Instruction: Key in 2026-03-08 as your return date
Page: home
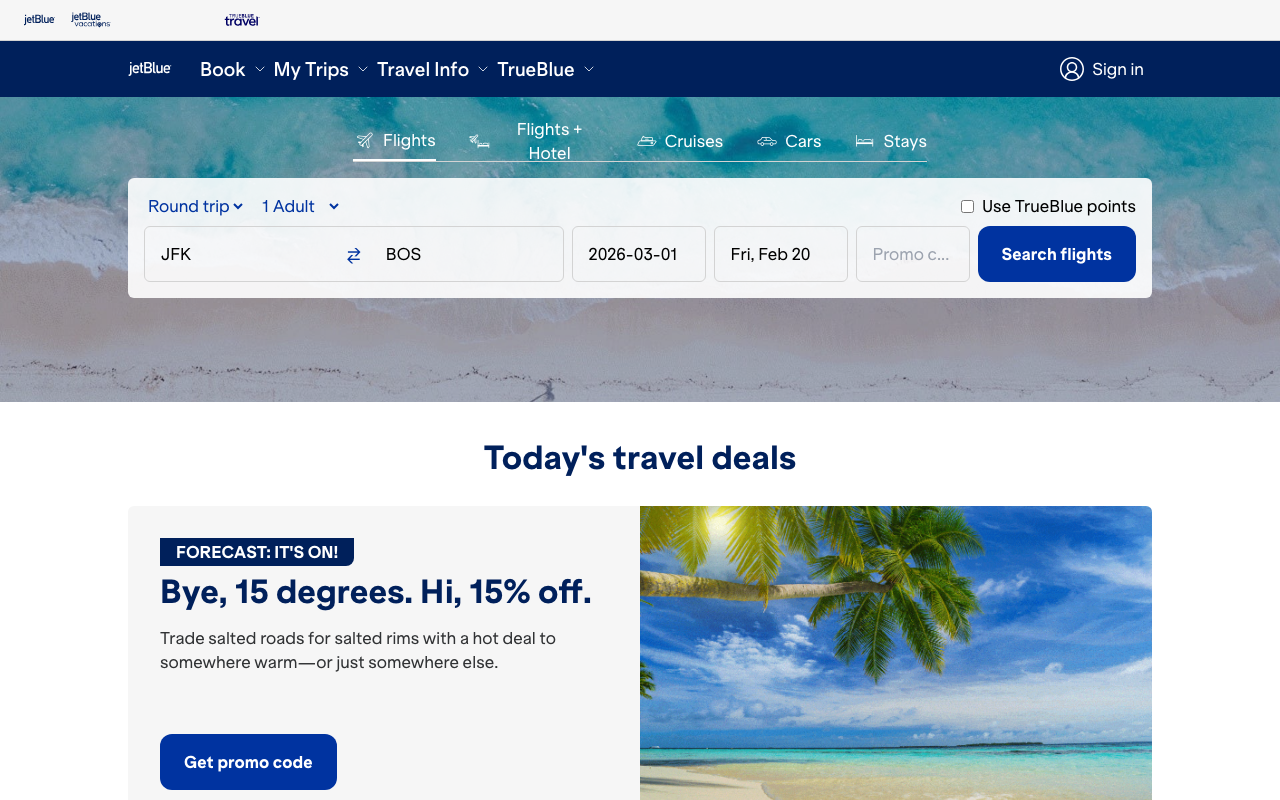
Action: type